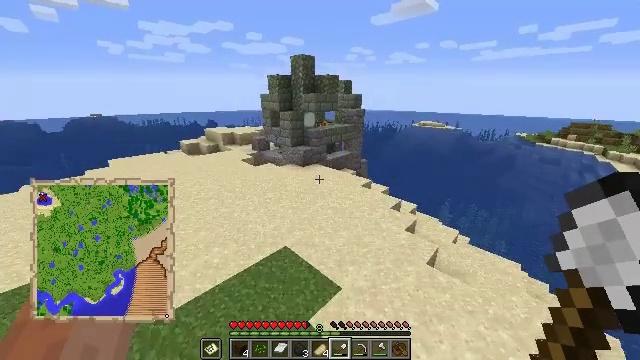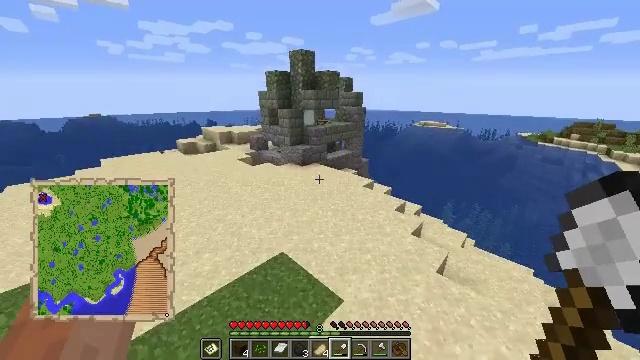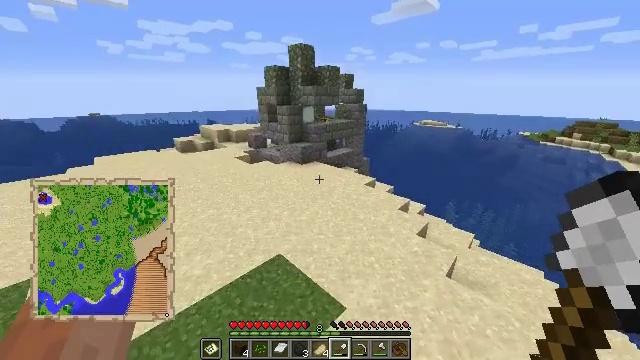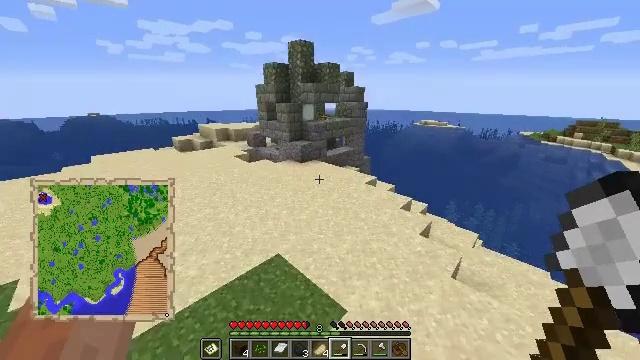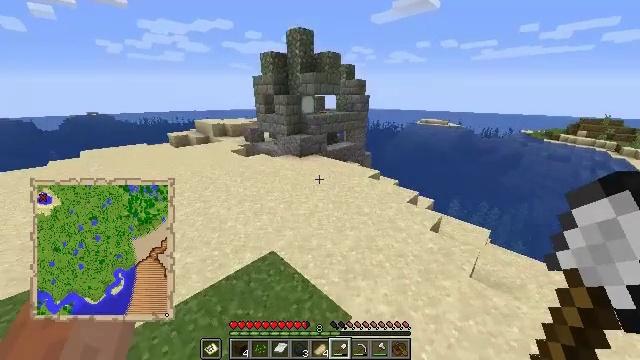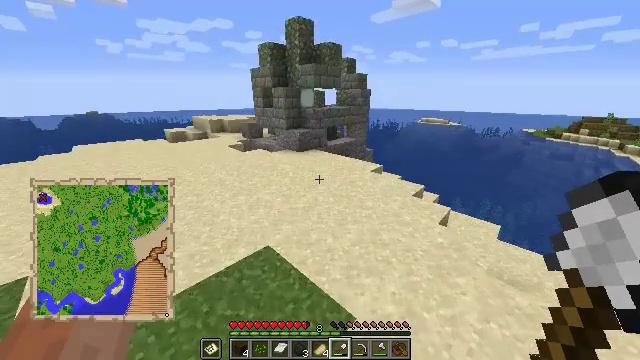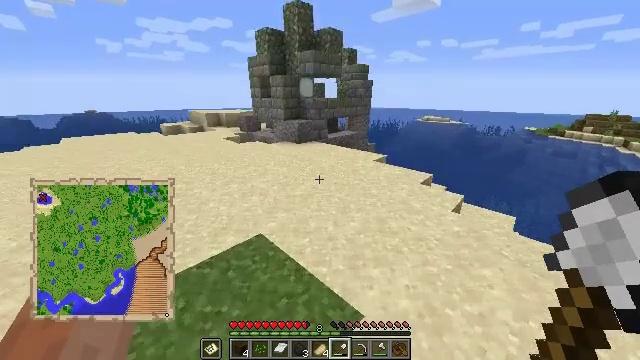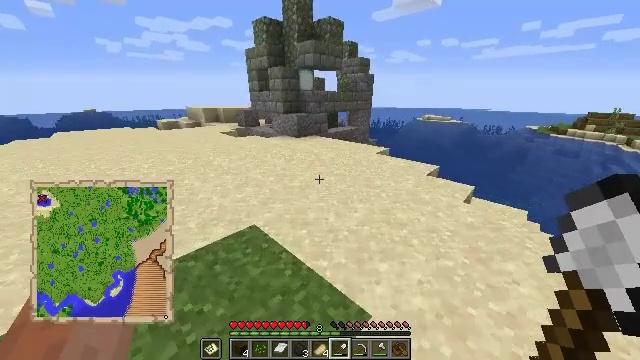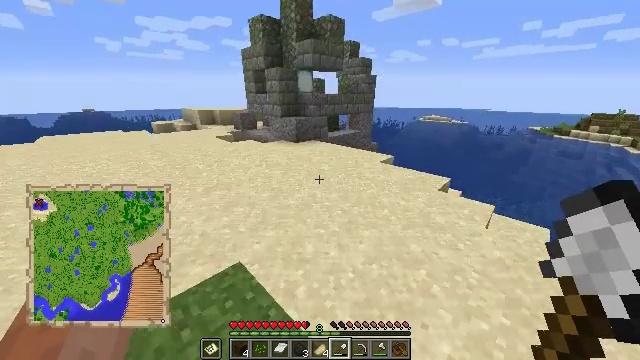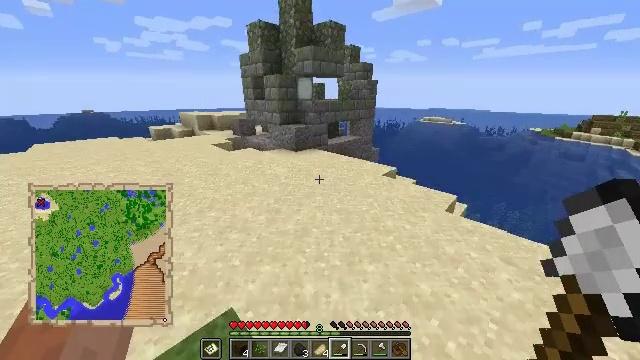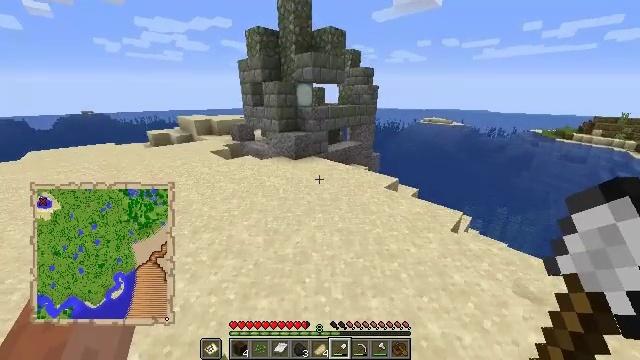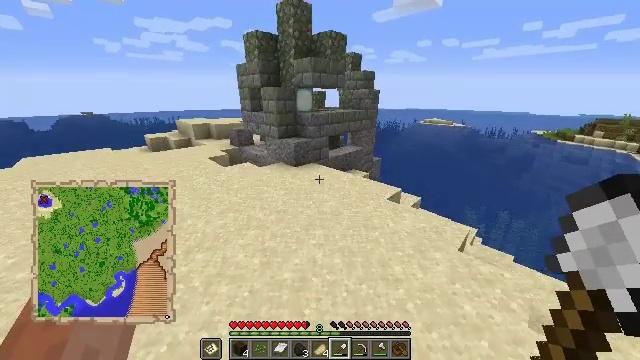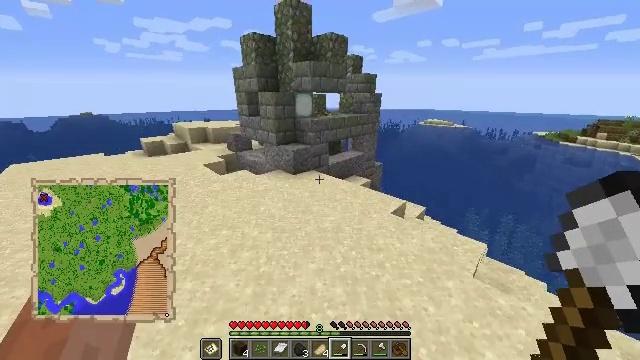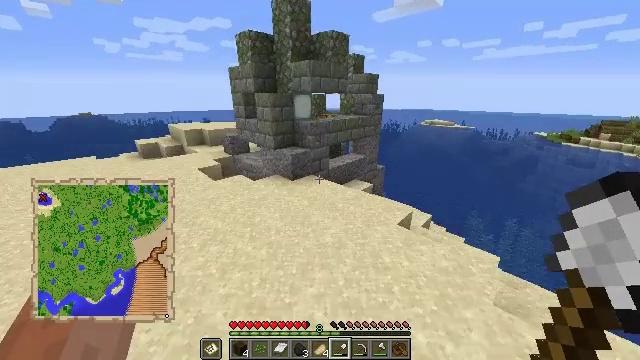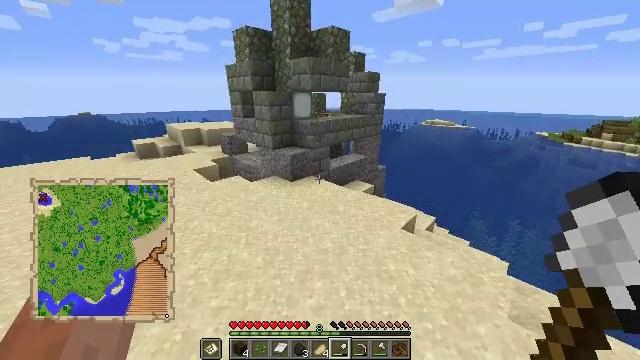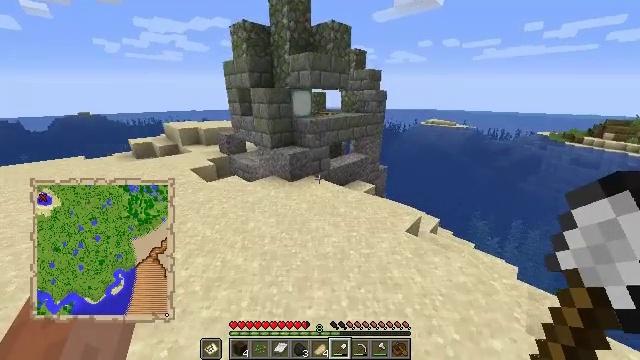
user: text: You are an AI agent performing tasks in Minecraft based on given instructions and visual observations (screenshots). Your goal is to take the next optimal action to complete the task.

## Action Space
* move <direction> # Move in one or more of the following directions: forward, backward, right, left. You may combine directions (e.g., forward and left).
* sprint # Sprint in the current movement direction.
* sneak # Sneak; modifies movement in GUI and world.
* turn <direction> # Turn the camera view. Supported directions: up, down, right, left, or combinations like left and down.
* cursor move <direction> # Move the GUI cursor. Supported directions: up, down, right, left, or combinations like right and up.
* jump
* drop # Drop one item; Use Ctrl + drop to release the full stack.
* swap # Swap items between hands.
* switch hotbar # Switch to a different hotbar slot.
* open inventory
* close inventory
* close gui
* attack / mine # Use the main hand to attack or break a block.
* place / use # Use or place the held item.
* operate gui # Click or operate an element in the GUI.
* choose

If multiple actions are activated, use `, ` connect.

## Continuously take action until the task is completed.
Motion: motion action
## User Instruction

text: Extract mossy cobblestone using a pickaxe.
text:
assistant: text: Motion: move forward, jump
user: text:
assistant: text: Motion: move forward, jump
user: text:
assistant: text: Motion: move forward, jump
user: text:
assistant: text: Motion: move forward, jump
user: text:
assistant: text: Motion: move forward, jump
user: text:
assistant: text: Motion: move forward, jump
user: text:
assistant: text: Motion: move forward, jump
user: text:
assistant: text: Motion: move forward, jump
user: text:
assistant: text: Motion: move forward, jump
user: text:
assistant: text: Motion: move forward, jump
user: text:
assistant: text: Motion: move forward, jump
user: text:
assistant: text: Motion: move forward, jump
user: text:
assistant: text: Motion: move forward, jump
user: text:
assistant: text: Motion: move forward, jump
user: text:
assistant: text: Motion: move forward, jump
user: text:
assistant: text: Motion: move forward and move left, jump
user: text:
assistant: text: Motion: move forward and move left, jump
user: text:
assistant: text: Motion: move forward and move left, jump
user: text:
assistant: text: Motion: move forward and move left
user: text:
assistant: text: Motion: move forward and move left
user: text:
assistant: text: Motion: move forward and move left
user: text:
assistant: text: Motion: move forward and move left
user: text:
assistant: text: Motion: move forward and move left
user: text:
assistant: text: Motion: move forward and move left
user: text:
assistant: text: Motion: move forward
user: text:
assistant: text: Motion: move forward
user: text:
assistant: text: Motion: move forward
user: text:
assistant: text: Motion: move forward
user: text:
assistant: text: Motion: move forward
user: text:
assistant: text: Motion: move forward